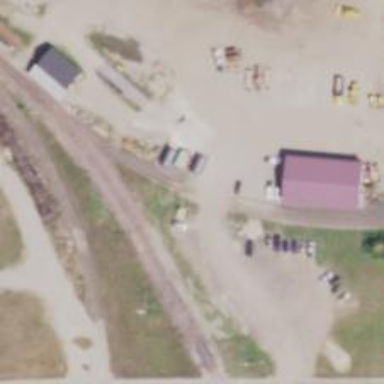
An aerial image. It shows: Railway spur service.